Field crop: maize
Growth stage: 2
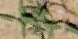
Species: atriplex